Aerial crown-view tile of a tropical tree (Barro Colorado Island, Panama), acquired 20241112:
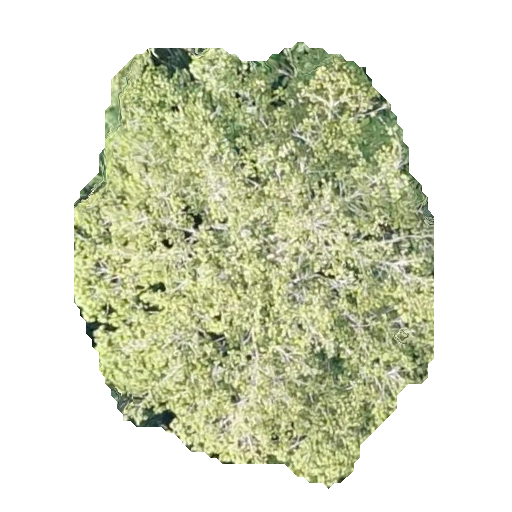
Species: Sterculia apetala
GBIF accepted scientific name: Sterculia apetala
Crown area: 194.013 m²